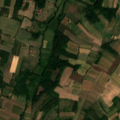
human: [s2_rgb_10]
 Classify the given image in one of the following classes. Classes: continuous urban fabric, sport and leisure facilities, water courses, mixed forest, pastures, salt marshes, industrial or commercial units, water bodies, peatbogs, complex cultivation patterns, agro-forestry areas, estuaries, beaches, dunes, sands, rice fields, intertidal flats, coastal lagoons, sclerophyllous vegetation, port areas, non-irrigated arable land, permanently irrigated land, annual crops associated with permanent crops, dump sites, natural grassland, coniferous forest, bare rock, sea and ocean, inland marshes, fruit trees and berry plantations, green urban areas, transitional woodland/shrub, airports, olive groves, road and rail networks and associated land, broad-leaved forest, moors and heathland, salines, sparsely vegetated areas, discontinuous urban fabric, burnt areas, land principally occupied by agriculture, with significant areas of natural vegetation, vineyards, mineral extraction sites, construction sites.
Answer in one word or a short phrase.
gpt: non-irrigated arable land, complex cultivation patterns, land principally occupied by agriculture, with significant areas of natural vegetation